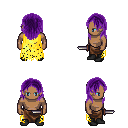
a pixel art fantasy rpg character, male body template, human, dark skin, yellow tattered cape, robe skirt, purple long hairstyle, black shoes, dagger, four views (front, back, left, right), 2x2 character sprite sheet, small pixel art, hard edges, no anti-aliasing